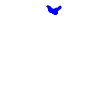
Particle: electron